Question: working on an api, using the rails-api and rabl gems, basing understanding off railscasts 348 and 322
currently getting
'''
Missing template activities/index, application/index with {:locale=>[:en], :formats=>[:html], :handlers=>[:erb, :builder, :raw, :ruby, :rabl]}. Searched in:
* "/Users/jd/Dropbox/honeybadgerconsulting/activitiesapi/app/views"
'''
but best I can tell, my setup mirrors the screencasts, is there a detail i'm overlooking ?
controller is
'''
class ActivitiesController < ApplicationController
include ActionController::ImplicitRender
def index
@activities = Activity.all
end
end
'''
and path to rabl template is /app/views/activities/index.json.rabl
context of json.rabl
'''
collection @activities
attributes :title, :vendor, :date, :start_time, :price
'''

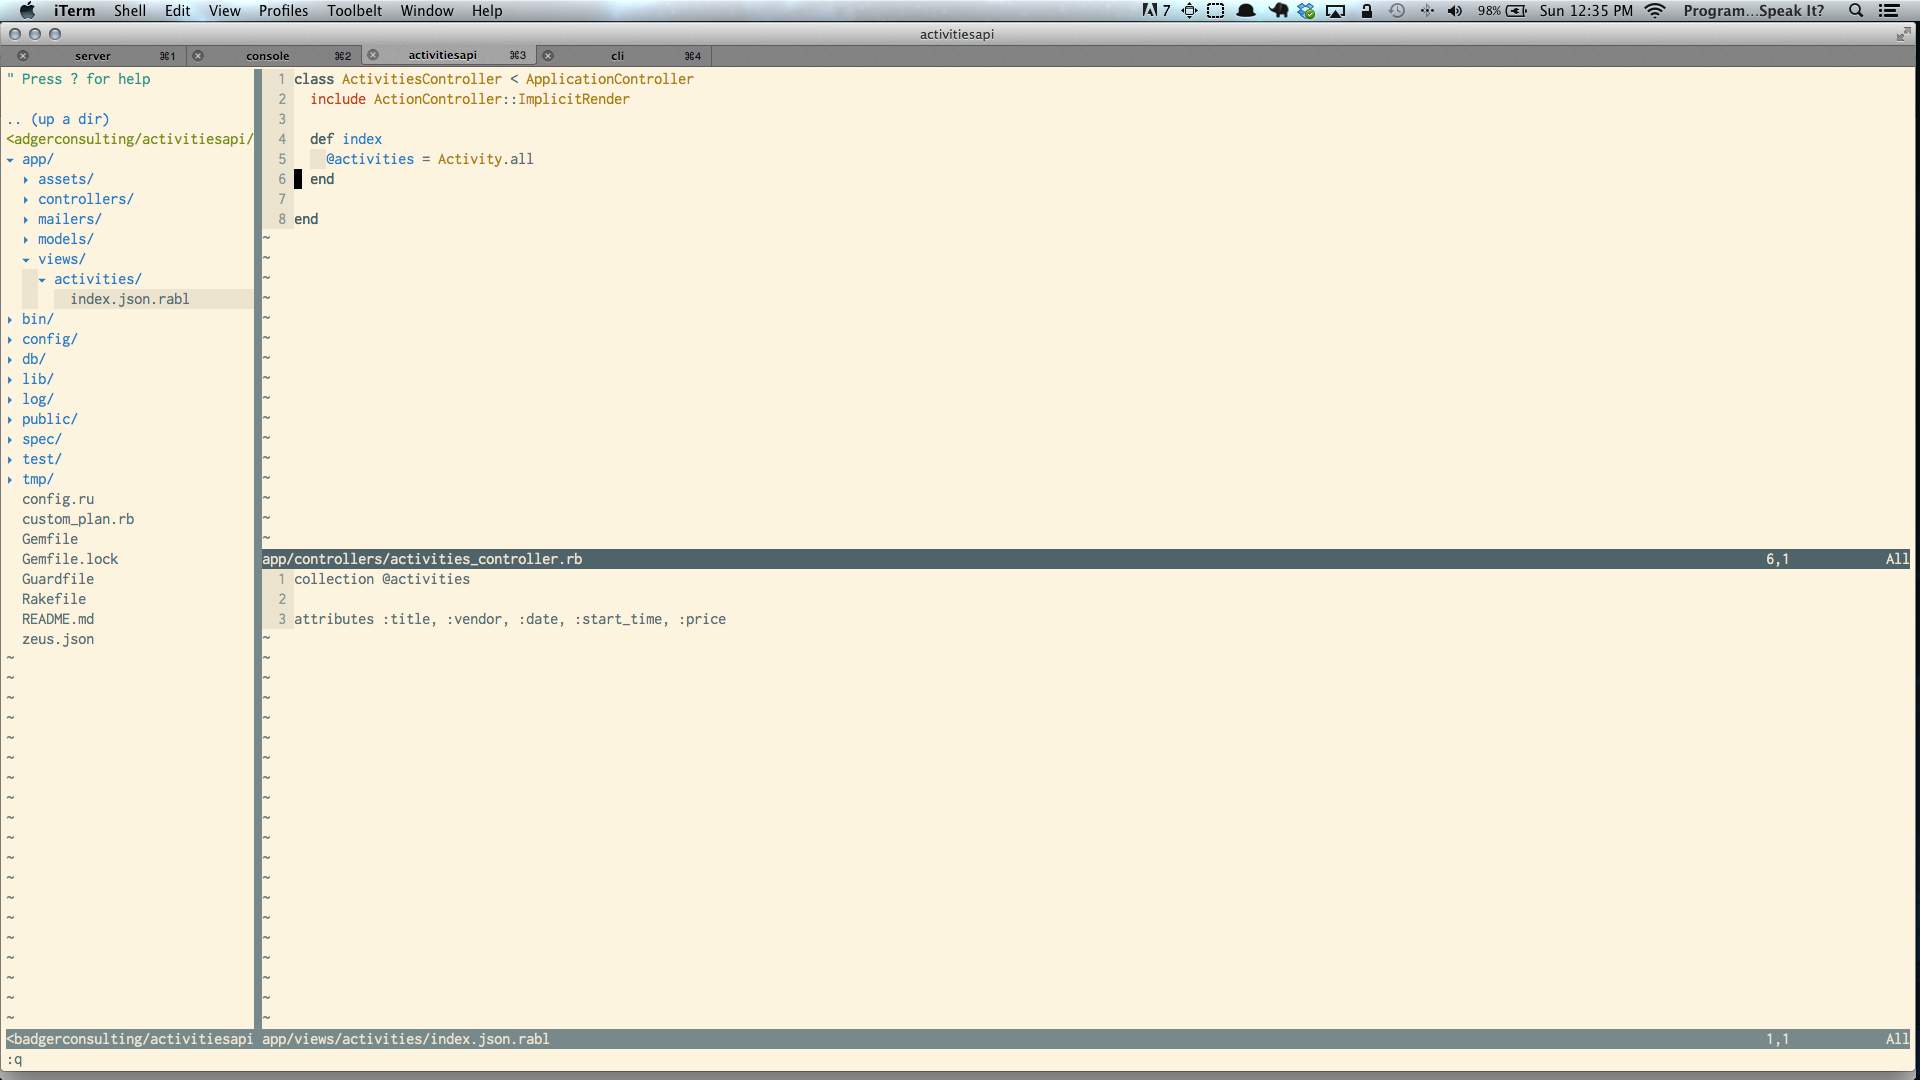
Answer: Your request URL has to end in ".json", rails thinks it's an HTML request.